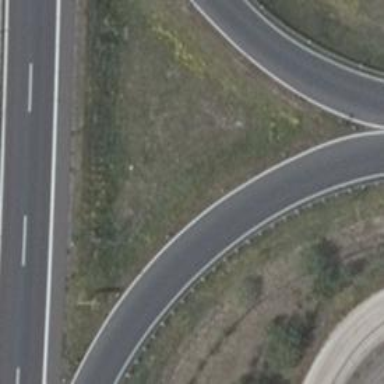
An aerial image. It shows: Asphalt trunk link highway that is part of motorroad.